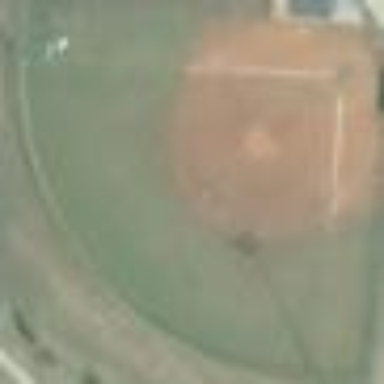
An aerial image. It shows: Baseball pitch for leisure and sports activities.